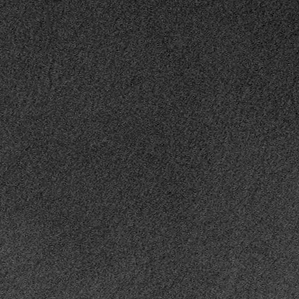
Label: frost